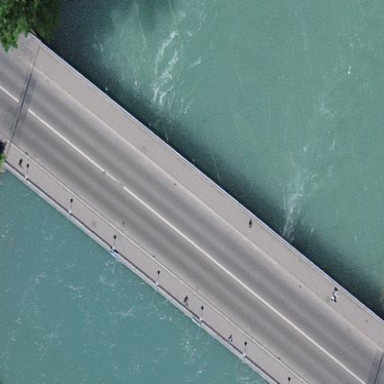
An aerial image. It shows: Bridge with beam structure.